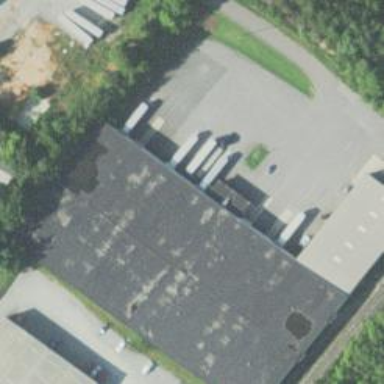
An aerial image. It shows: Warehouse building.